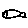
Label: fish